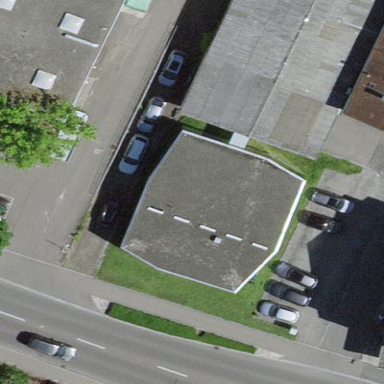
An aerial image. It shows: Building.